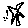
Label: star